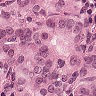
Metastatic tissue present: yes